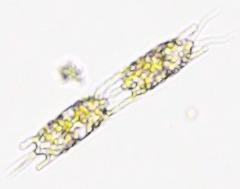
Label: Odontella